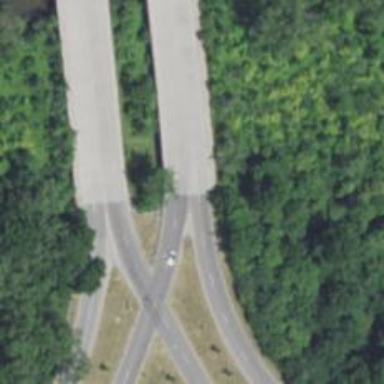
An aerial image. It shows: Primary link highway.